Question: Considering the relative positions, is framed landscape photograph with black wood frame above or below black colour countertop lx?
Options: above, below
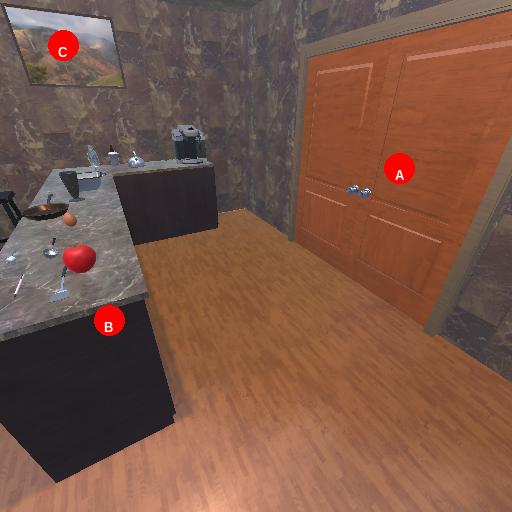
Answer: above